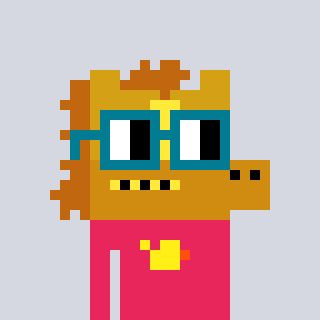
a pixel art character with square dark green glasses, a yellow horse-shaped head and a redpinkish-colored body on a cool background